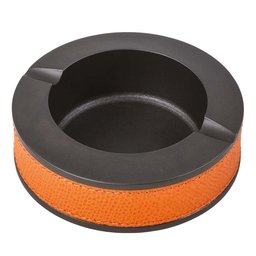
Label: tools